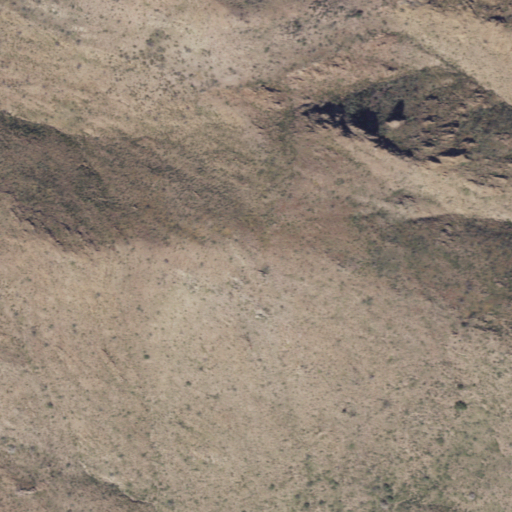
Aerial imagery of ridge(s) in Arizona named Horse Ridge containing only grassland